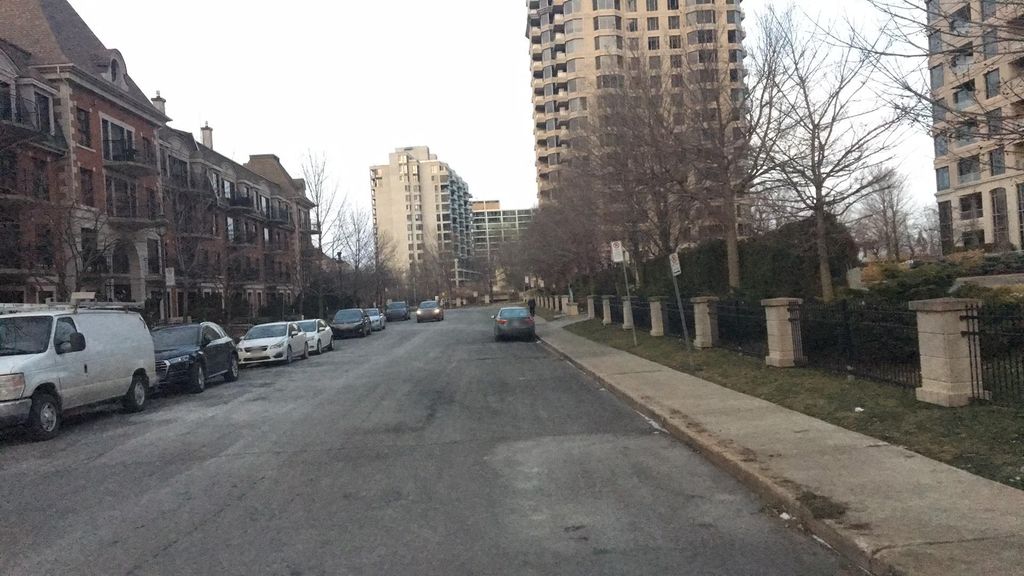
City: montreal